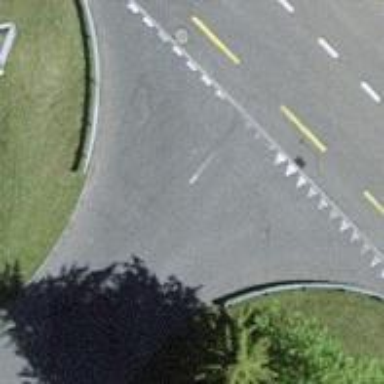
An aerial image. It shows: Road with "give way" sign.